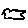
Label: cloud